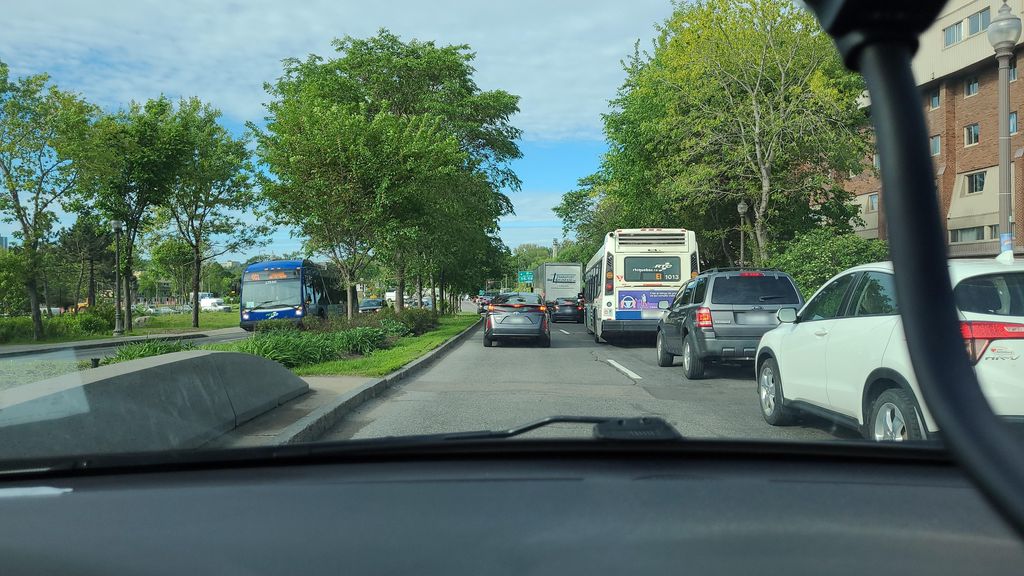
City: quebec_city